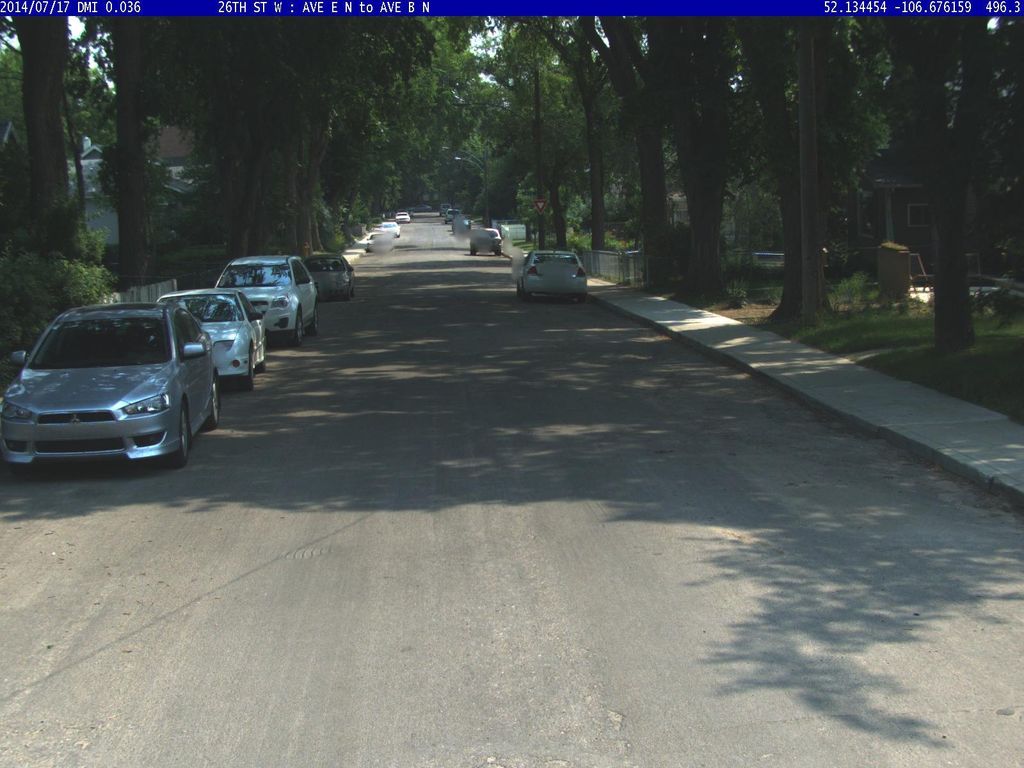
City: saskatoon